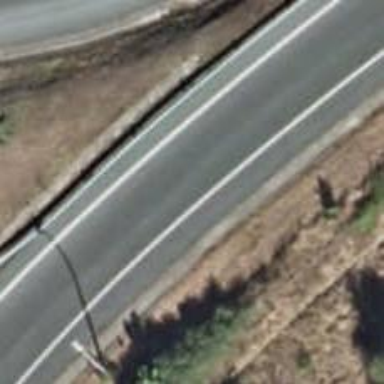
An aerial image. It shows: Trunk link highway.